Вам выдан «серый ящик», электрическая схема которого частично известна (рис. 1). Сопротивление резистора $R=(1,00\pm0,05)~Ом$. Цвета выводов «серого ящика» соответствуют подписям на схеме. На местах пяти кружочков располагаются пять элементов: две одинаковые (в пределах погрешности производства) лампочки накаливания, два одинаковых резистора сопротивлением $r=(52\pm1)~Ом$ каждый и светодиод. На месте каждого кружочка располагается ровно один элемент. Лампочки и светодиод выведены наружу, и вы можете видеть, когда и как ярко они светятся.  С помощью предложенного оборудования:
Исследуйте зависимость $I(U)$ (вольтамперную характеристику (ВАХ)) участка AB (не менее 12 точек в прямом и 12 точек в обратном направлении). Нарисуйте схему измерений. Постройте график $I(U)$.
Определите схему расположения элементов в сером ящике. Нарисуйте схему с указанием цвета проводов, положения элементов и направления включения диода. Аргументируйте предложенный вариант.
Определите мощность лампочки накаливания при напряжении на ней 3,0~В.
Определите вольтамперную характеристику лампочки. Опишите метод определения ВАХ лампочки, постройте график. $\textbf{Погрешность оценивать не нужно!}$ В начале работы обязательно укажите номера выданных вам серого ящика и источника тока. Мультиметр можно использовать только в режимах вольтметра или омметра. Регулируемый источник разрешается подключать только к белому и синему выводам. В случае порчи источника или серого ящика из-за короткого замыкания оборудование не заменяется. Извлекать батарейки из держателя запрещается. Новые батарейки выдаваться не будут. Регулируемый источник работает в штатном режиме только при его подключении к выводам А (синий) и С (белый). Вы не сможете убедиться в его работоспособности, отключив его от схемы и подключив к нему напрямую вольтметр. Вы можете использовать для подключения источника только его красный и черный провода. Любые другие способы подключения к источнику или его элементам категорически запрещаются. $\textit{Оборудование}$: ≪серый ящик≫, регулируемый источник тока, мультиметр (можно использовать только как вольтметр или омметр), две колодки для соединения проводов, два кусочка черной пластиковой трубки. Миллиметровая бумага формата А4 может использоваться только для построения графиков.
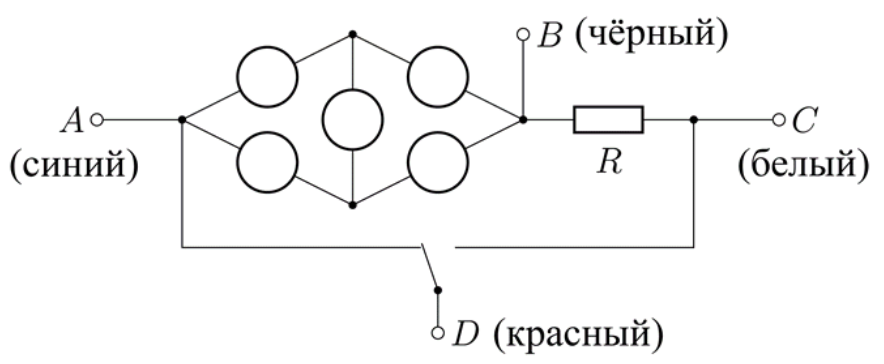
Темы:
E, Всероссийские